Field crop: tomato
Growth stage: 1
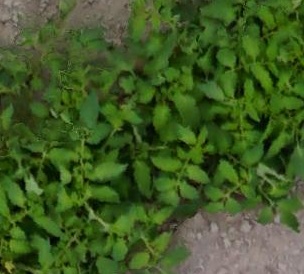
Species: tomato